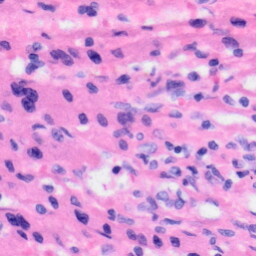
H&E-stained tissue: Liver